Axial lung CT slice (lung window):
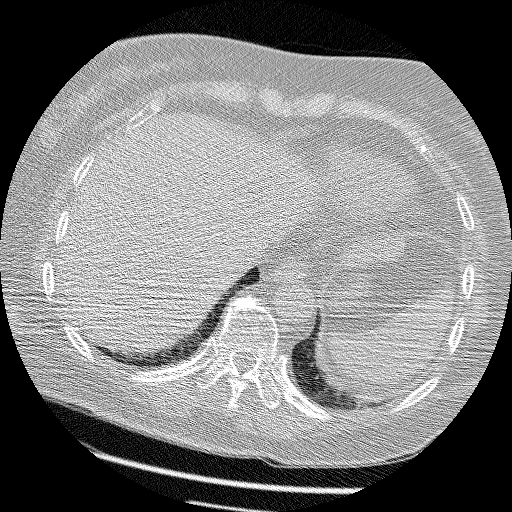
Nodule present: no